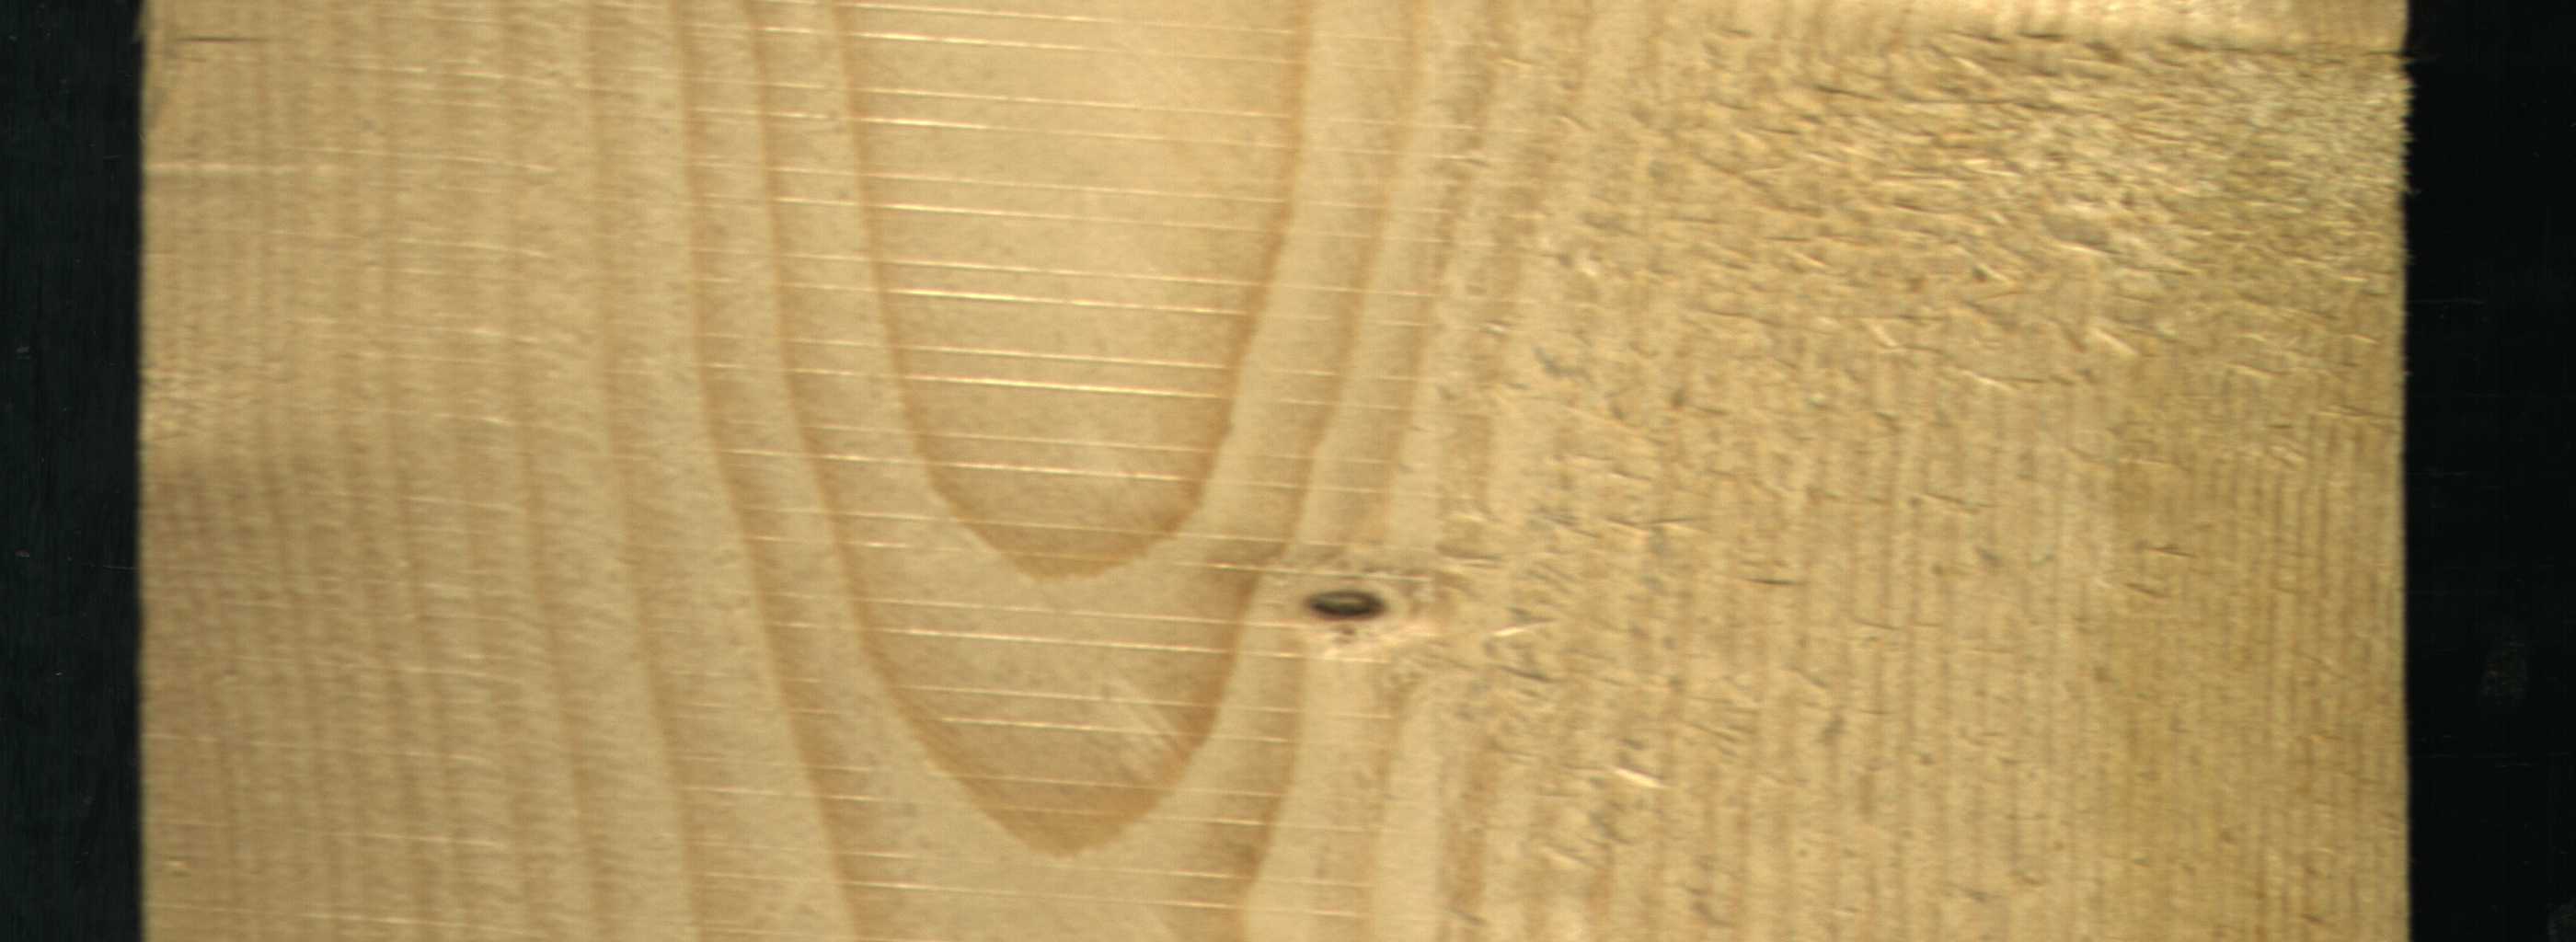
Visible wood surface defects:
Live_Knot